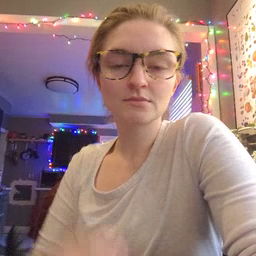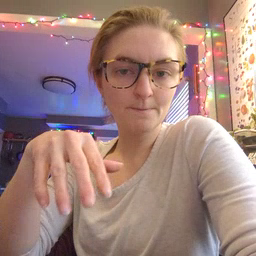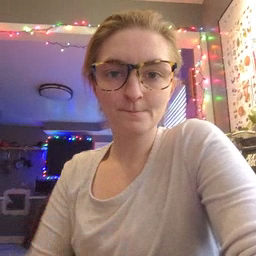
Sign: drop